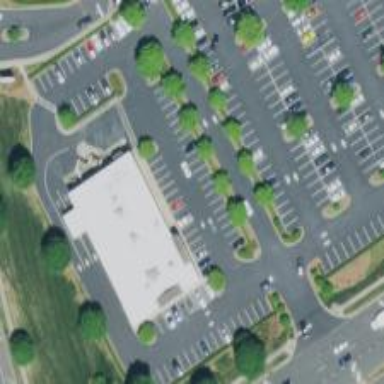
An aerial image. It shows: Building that is pharmacy providing healthcare services.